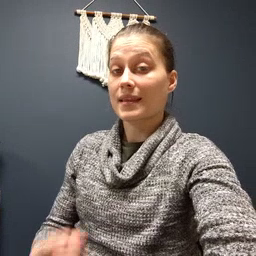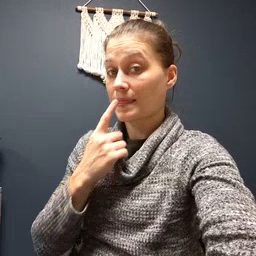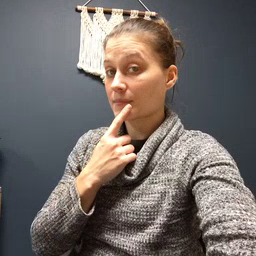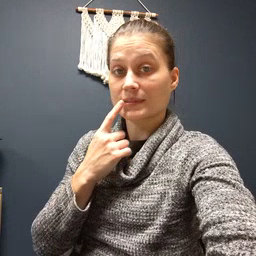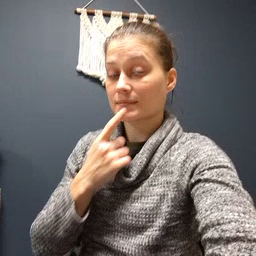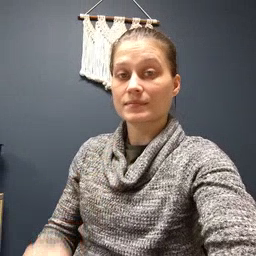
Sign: lips